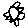
Label: flower